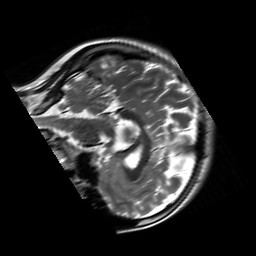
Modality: T2w
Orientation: sagittal
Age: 20
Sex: female
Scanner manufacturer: siemens
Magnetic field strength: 3 T
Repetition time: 8.53 s
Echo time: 0.091 s